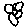
Label: flower